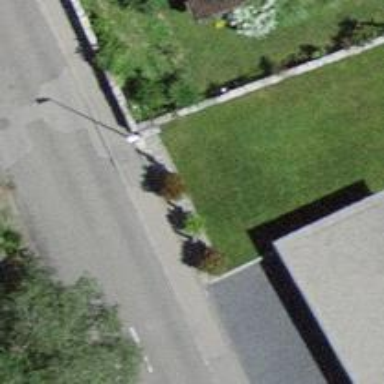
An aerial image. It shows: Street cabinet meant for power infrastructure.